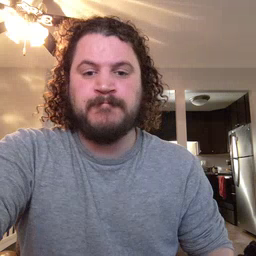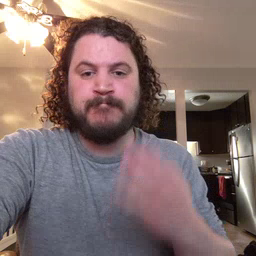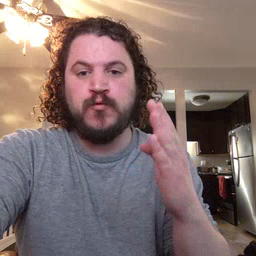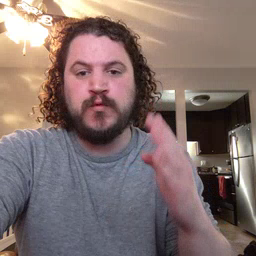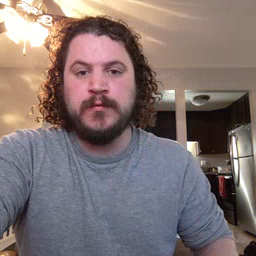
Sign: blue